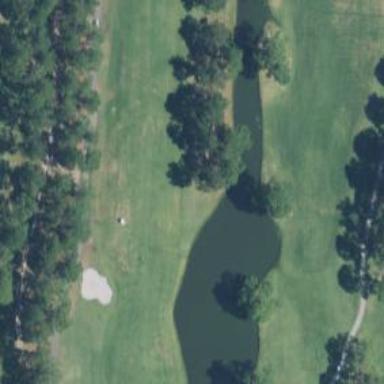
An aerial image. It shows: View of golf hole.